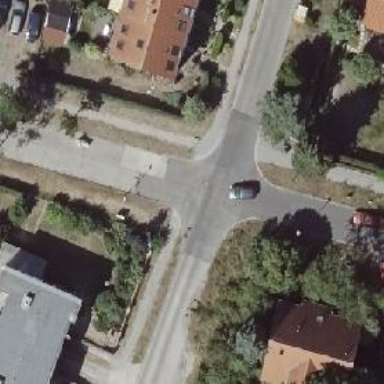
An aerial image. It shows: Unmarked road crossing.